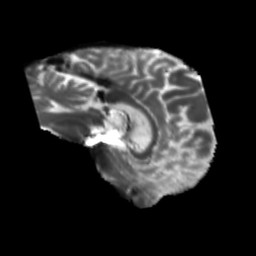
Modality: T2w
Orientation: sagittal
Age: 60
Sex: male
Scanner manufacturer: siemens
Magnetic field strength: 3 T
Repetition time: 5.47 s
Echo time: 0.0854 s